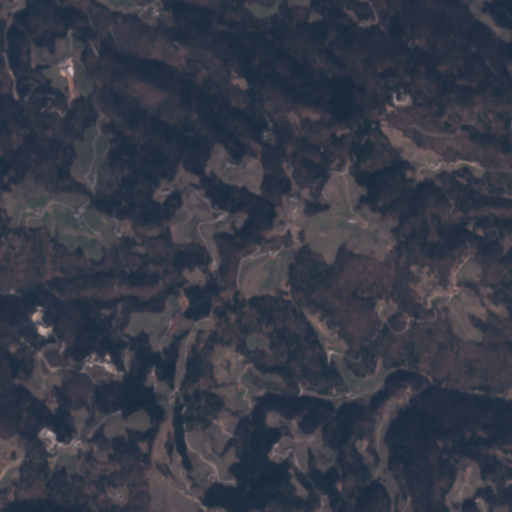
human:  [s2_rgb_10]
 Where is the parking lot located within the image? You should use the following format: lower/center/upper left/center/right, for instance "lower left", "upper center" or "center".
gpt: The parking lot is located in the upper right of the image.
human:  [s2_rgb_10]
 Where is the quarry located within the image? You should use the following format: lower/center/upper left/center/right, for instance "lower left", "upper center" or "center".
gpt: The quarry is located in the lower left of the image.
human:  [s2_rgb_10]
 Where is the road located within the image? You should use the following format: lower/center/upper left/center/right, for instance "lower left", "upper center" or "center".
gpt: There is no road in the image.